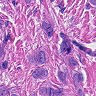
Metastatic tissue present: yes